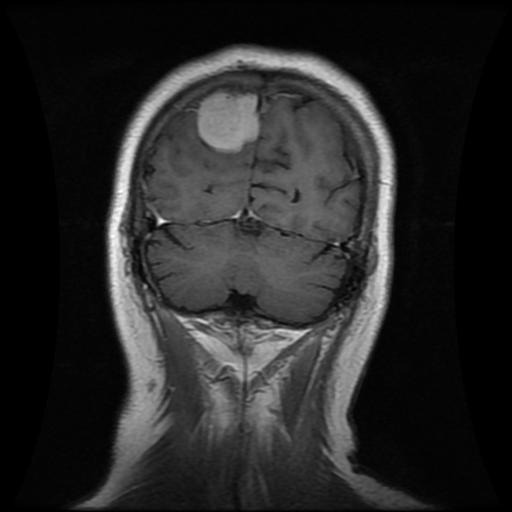
Label: meningioma